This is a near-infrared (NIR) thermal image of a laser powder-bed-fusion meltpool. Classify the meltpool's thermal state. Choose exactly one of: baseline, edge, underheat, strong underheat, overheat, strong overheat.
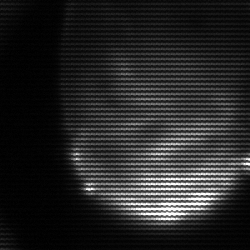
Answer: edge